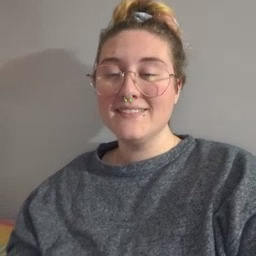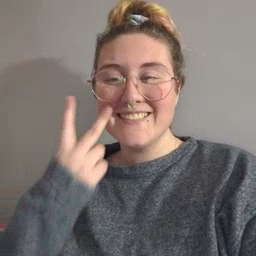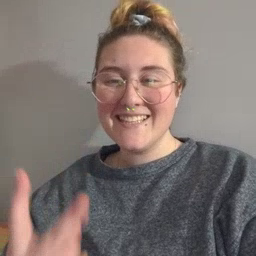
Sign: see